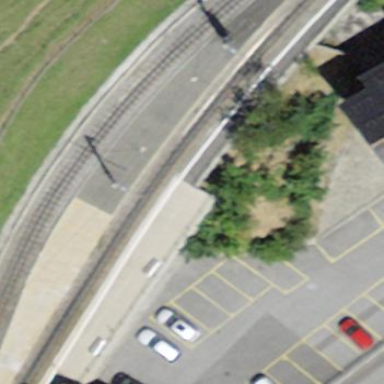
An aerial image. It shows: Railway platform.